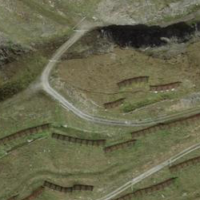
EUNIS habitat code: 26
Species observed at this site:
Arnica montana
Phyteuma betonicifolium
Saxifraga paniculata
Campanula barbata